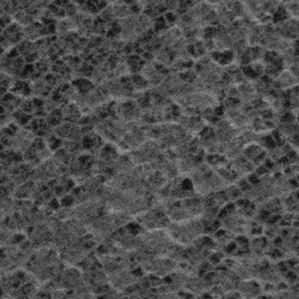
Label: frost